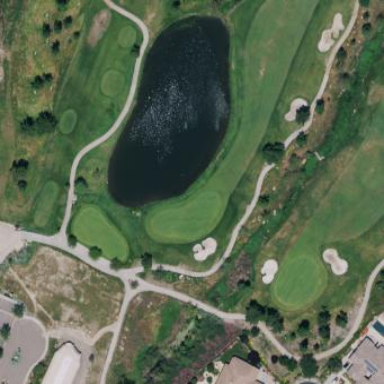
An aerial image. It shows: Scenic view of water hazard on golf course. The natural water feature adds beauty to the landscape.